Question: I am working on 'PHP' and 'MySQL', I want to count result that are generated today and yesterday.
Here is screenshot of my 'phpmyadmin' and table is 'results'. In 'date_generate' column I have used 'TIMESTAMP'

I have this query which count total results
'''
<?php
$query = $db->query("SELECT * FROM 'results'");
$count = $query->rowCount();
echo $count;
'''
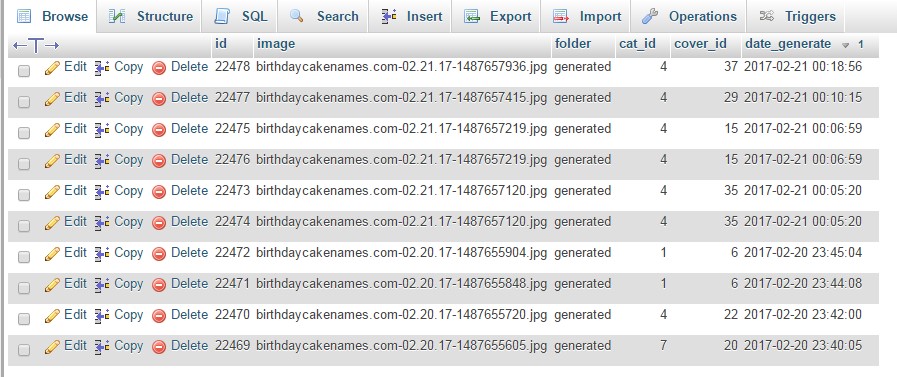
Answer: Replace your query :
'''
$query = $db->query("SELECT * FROM 'results' where date_generate BETWEEN DATE_ADD(CURDATE(), INTERVAL -1 day) AND CURDATE()");
$query->execute();
echo $count = $query->rowCount();
'''